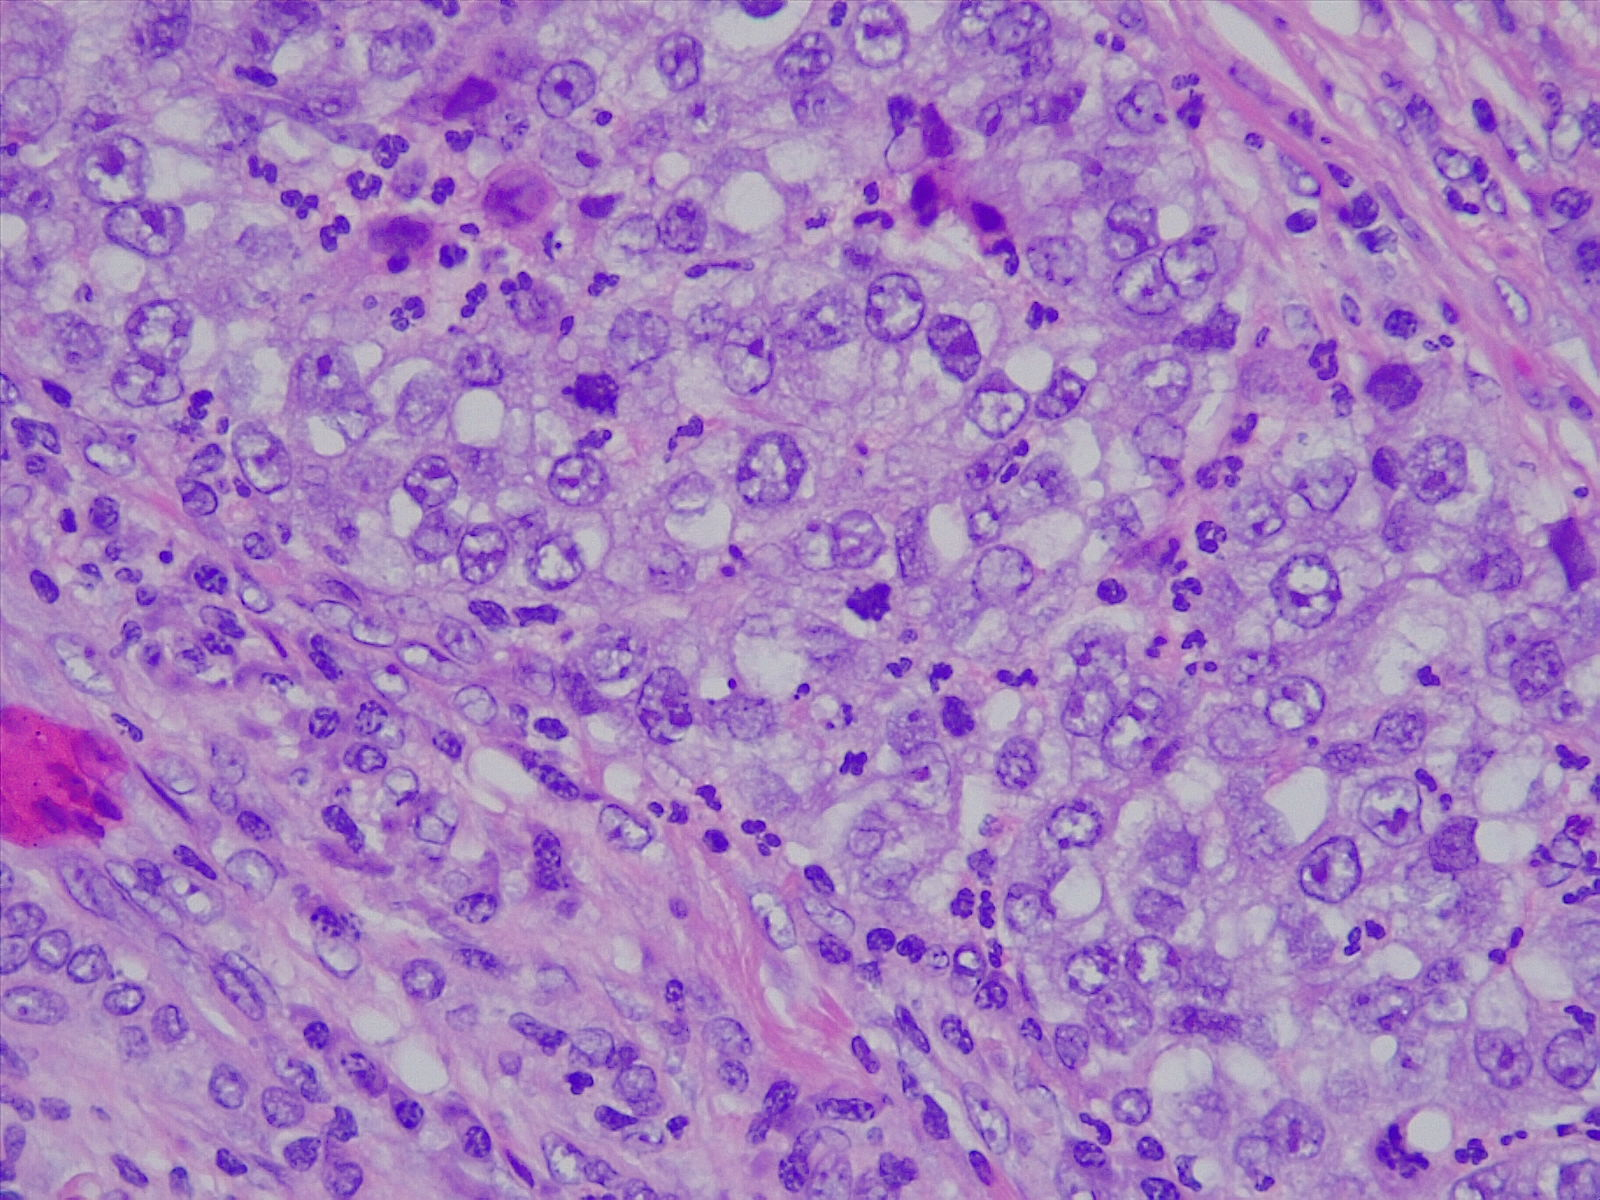
Label: lung squamous cell carcinoma, poorly differentiated